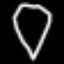
Label: diamond